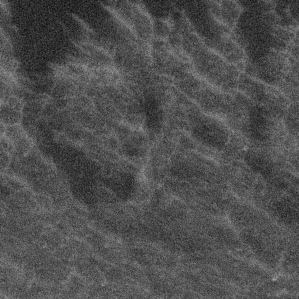
Label: frost